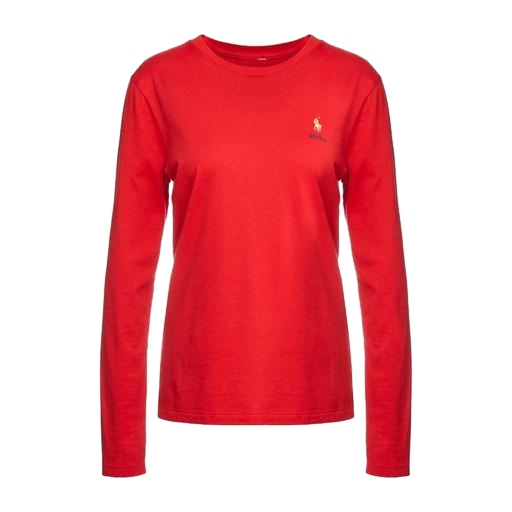
red long-sleeve t-shirt, red crewneck long sleeve jersey tee, longsleeve t-shirt, white background